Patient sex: M
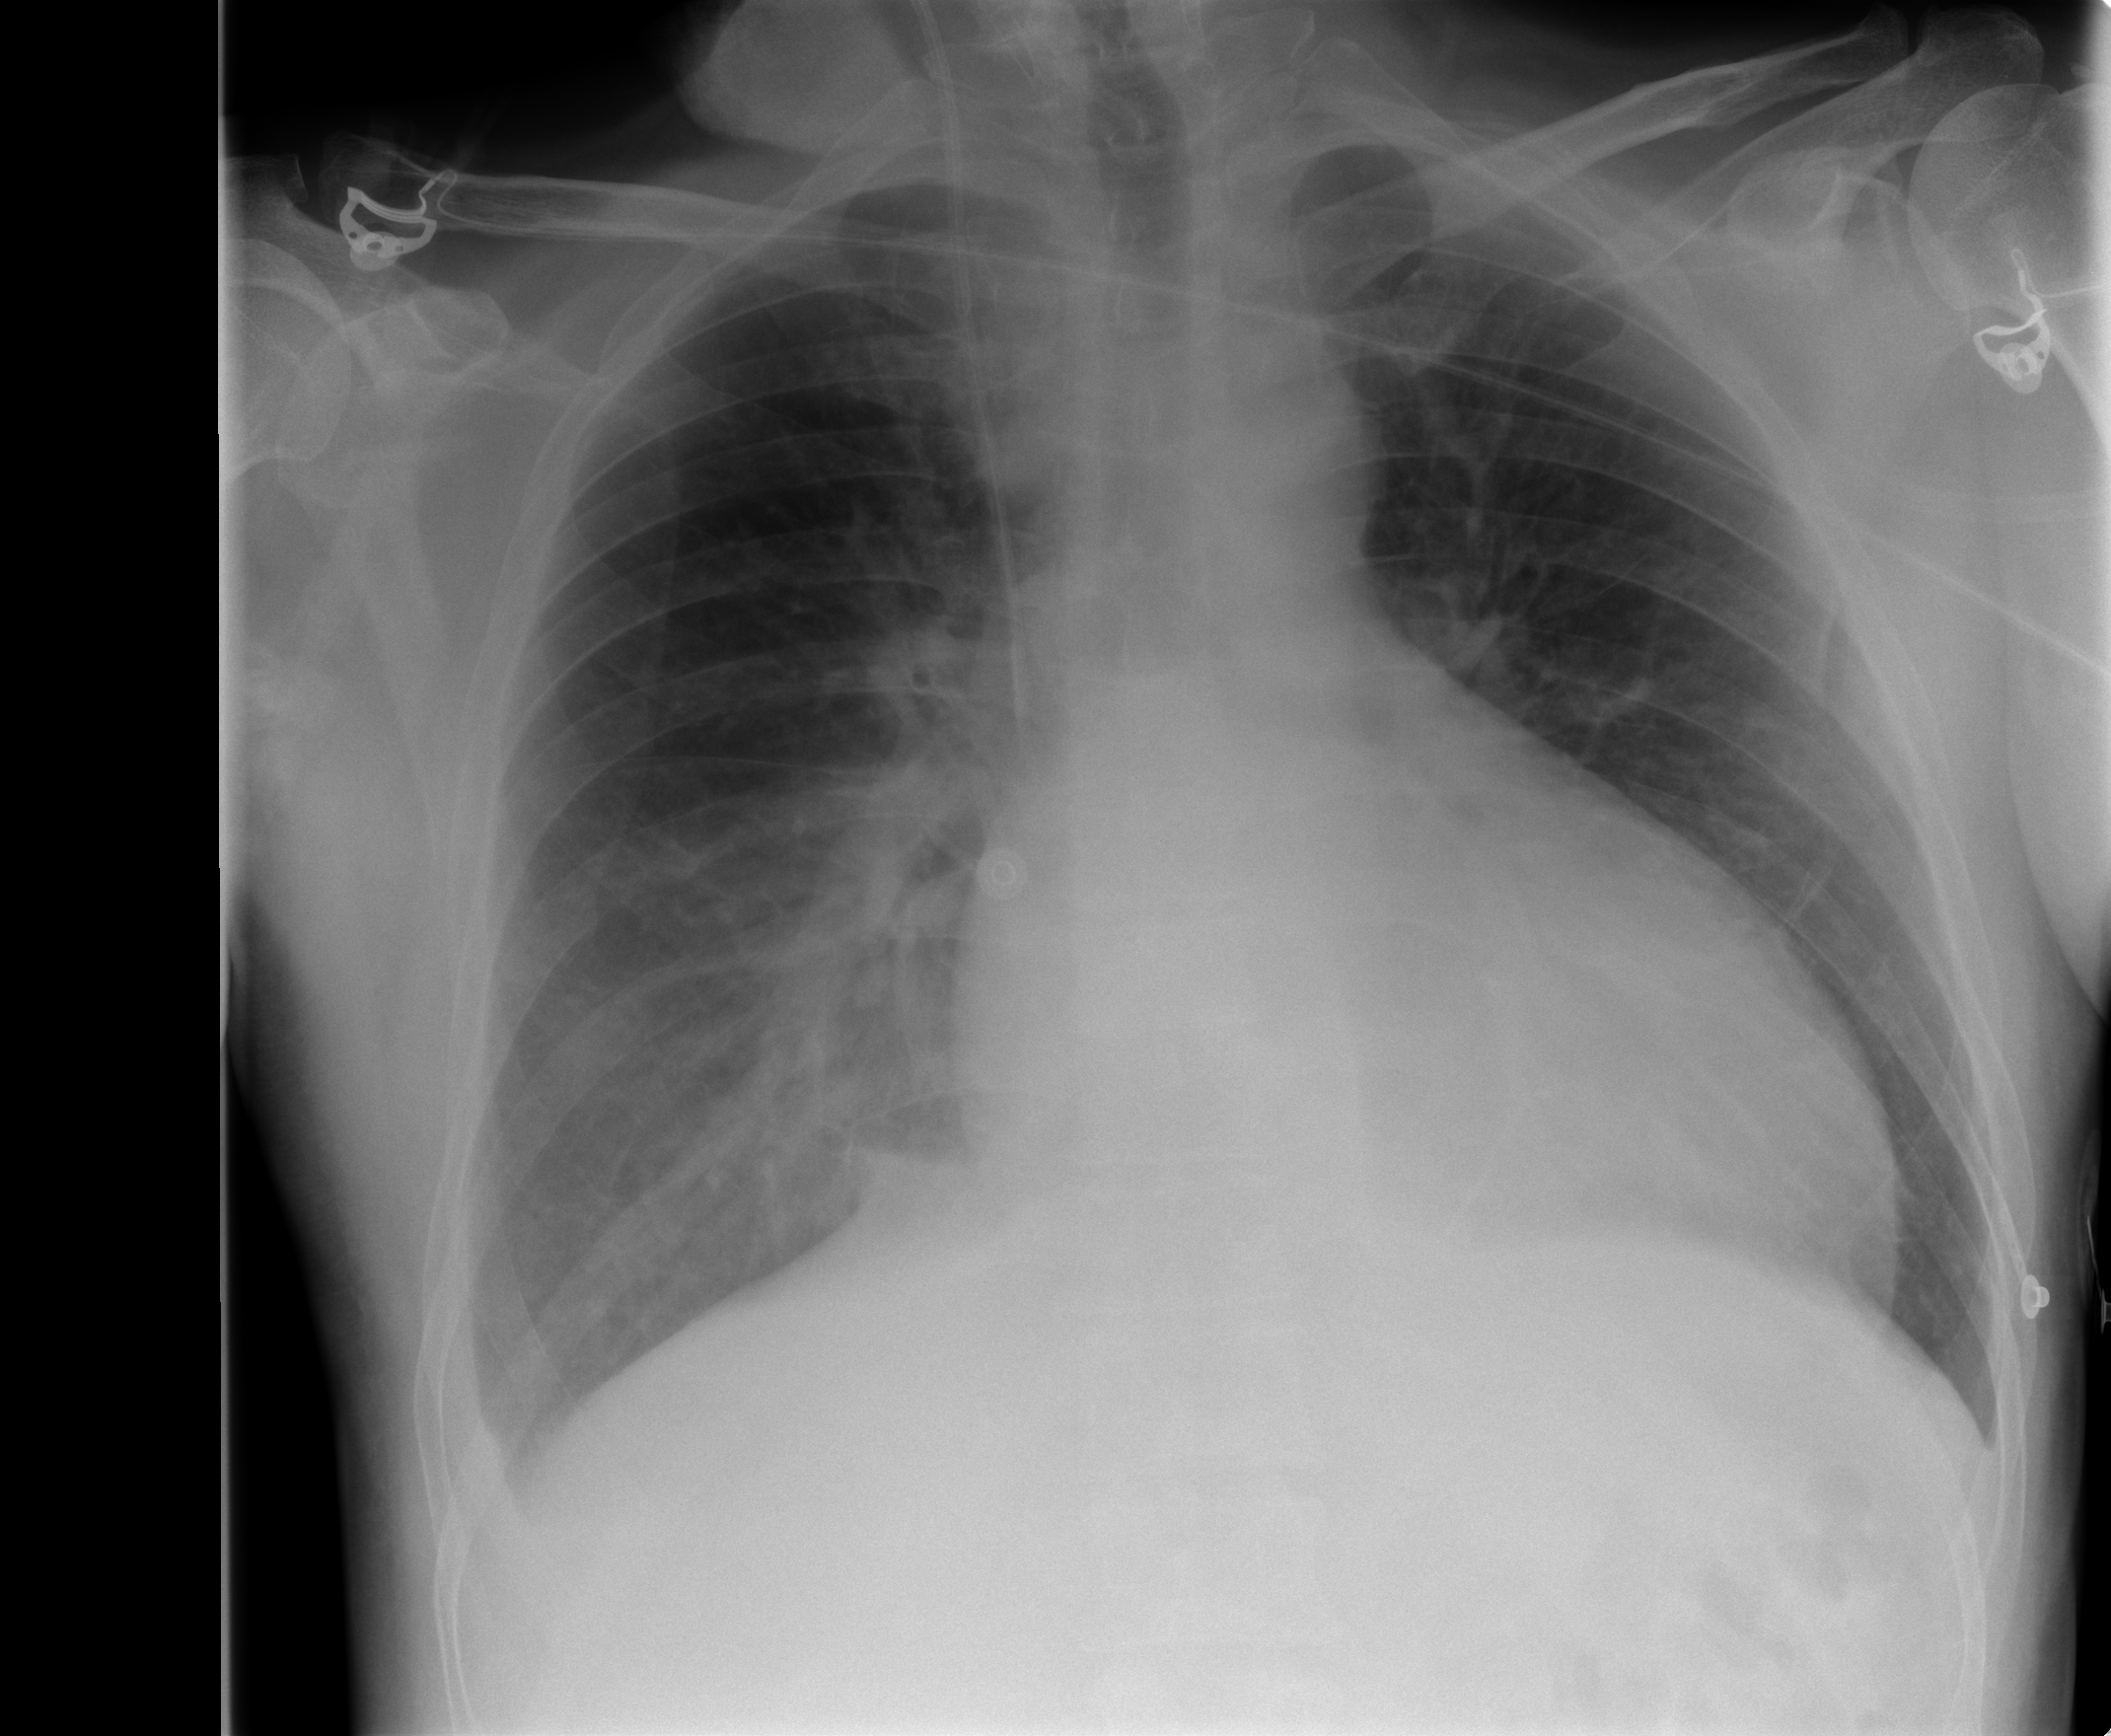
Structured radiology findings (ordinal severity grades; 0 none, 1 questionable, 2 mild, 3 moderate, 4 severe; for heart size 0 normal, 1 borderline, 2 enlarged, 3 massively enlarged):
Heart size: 2
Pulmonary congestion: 0
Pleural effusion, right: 2
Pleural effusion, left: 0
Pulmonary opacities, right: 1
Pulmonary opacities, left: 0
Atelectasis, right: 2
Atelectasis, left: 2